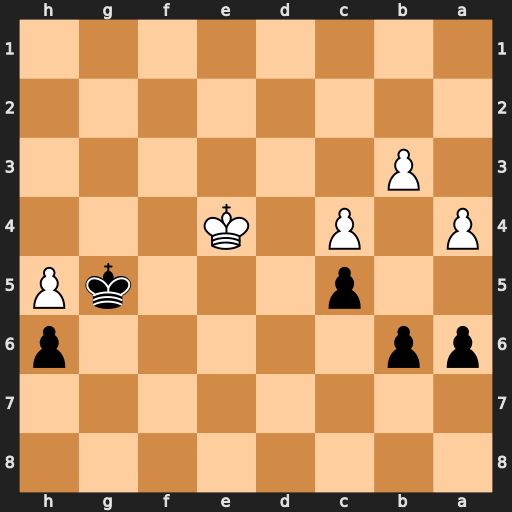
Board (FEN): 8/8/pp5p/2p3kP/P1P1K3/1P6/8/8
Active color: b
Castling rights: -
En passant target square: -
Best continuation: a5 Kd5 Kxh5